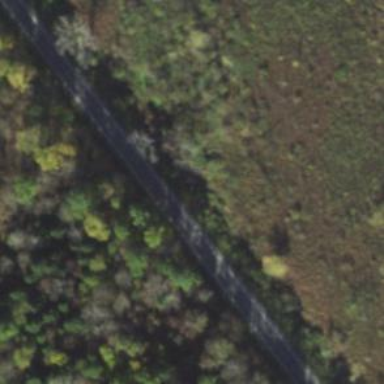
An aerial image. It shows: Primary highway.